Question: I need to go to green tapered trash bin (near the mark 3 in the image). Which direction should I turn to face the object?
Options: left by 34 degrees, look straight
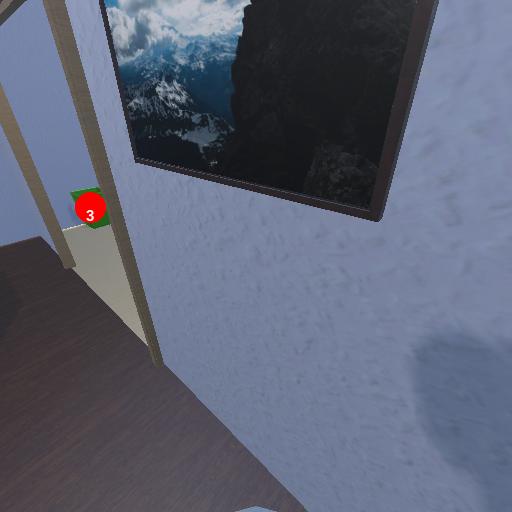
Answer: left by 34 degrees